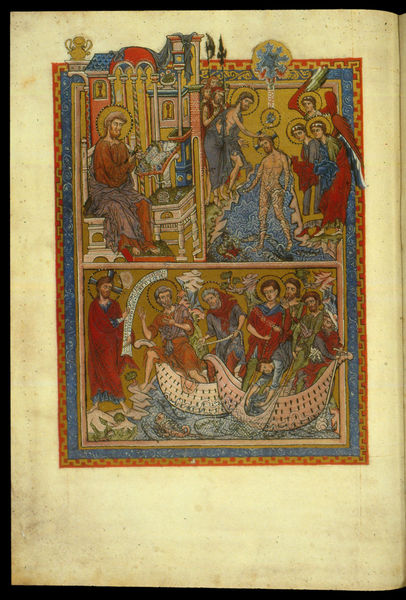
Titel: Das Goslarer Evangeliar
Institution: Goslar, Stadtarchiv
Schlagwörter: baum, berg, blau, wasser, gelb, see, bunt, stuhl, säulen, rot, johannes, rahmen, gold, drei, blatt, boot, boote, schiff, schiffe, schrift, fischer, netze, fluß, buch, seite, pergament, fisch, christus, jesus, christlich, jünger, taufe, petrus, szenen, netz, handschrift, fische, fischfang, jordan, wunder, buchmalerei, seit, gfischer, gheilige